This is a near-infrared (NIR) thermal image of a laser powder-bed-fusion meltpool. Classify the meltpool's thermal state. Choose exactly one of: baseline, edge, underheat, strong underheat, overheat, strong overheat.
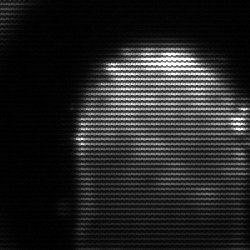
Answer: baseline